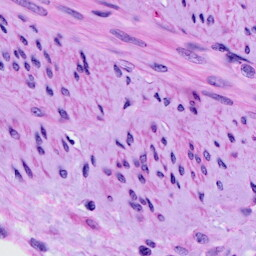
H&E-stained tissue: Cervix